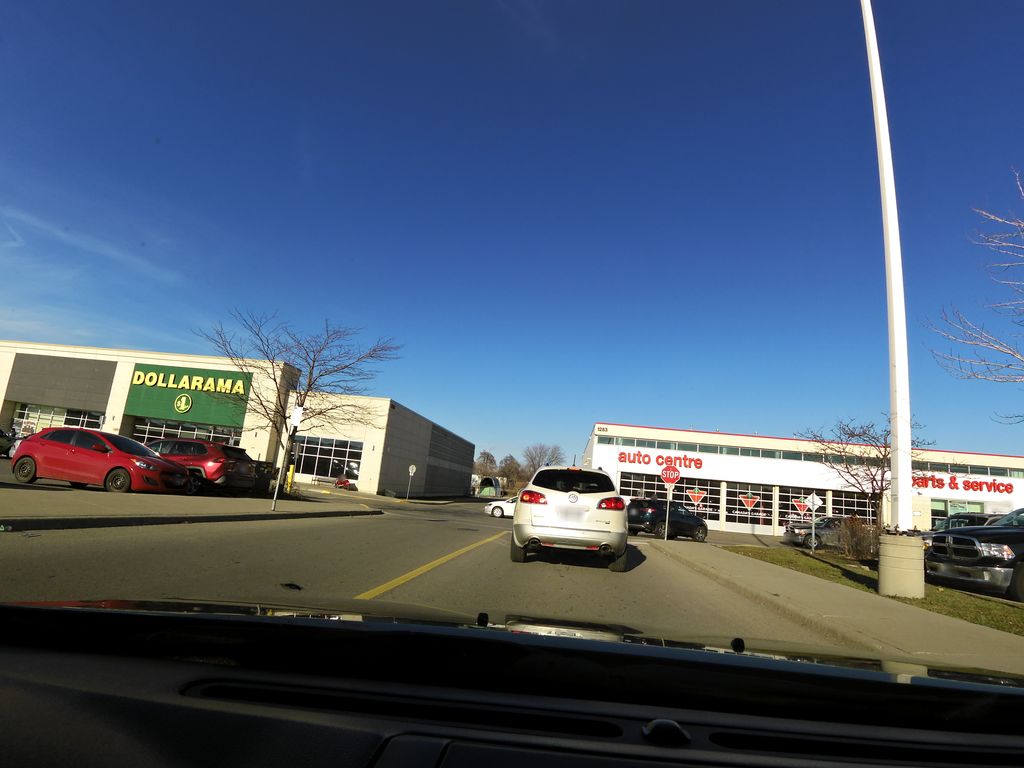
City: hamilton